Chest X-ray. View position: PA
Patient age: 65
Patient sex: M
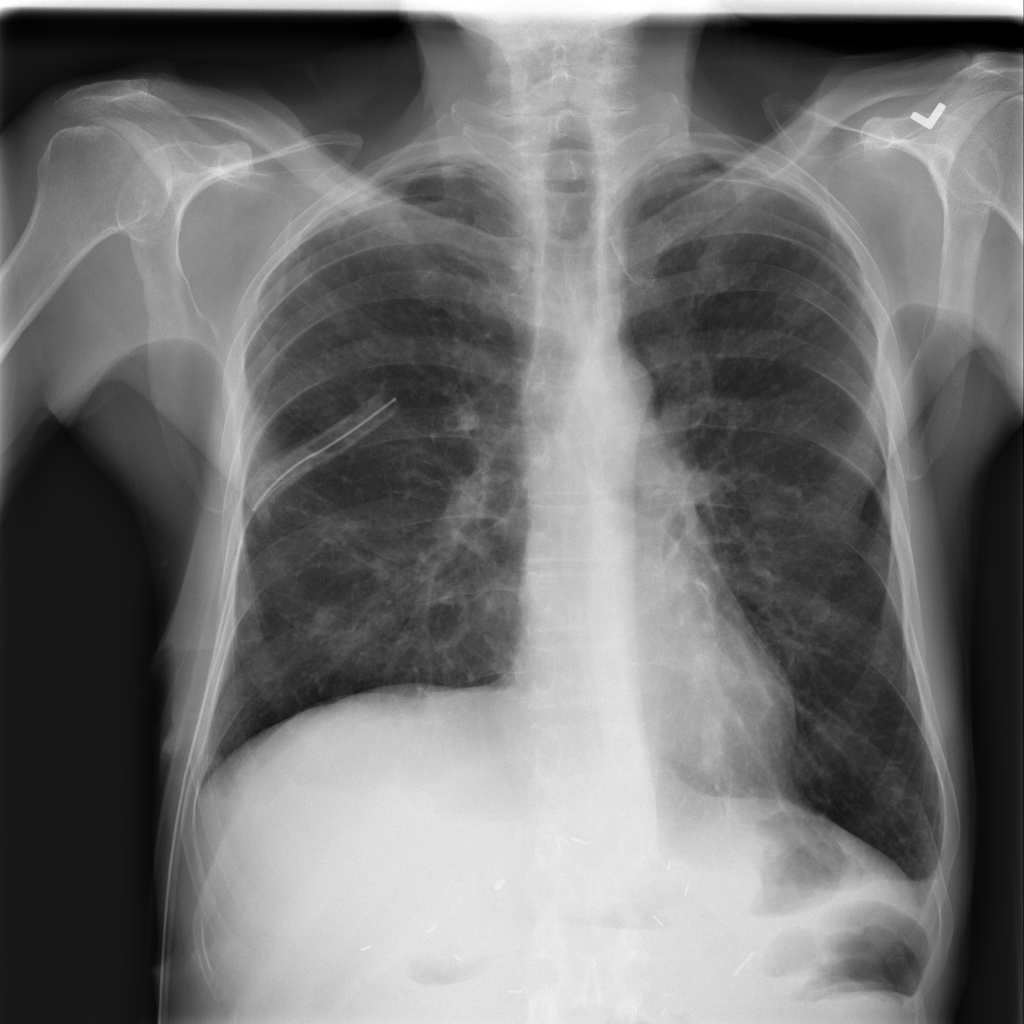
Finding: Pneumothorax